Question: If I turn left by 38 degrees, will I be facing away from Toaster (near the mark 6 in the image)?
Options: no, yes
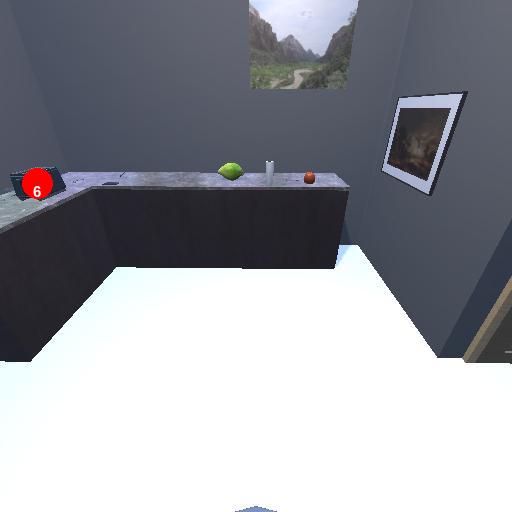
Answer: no